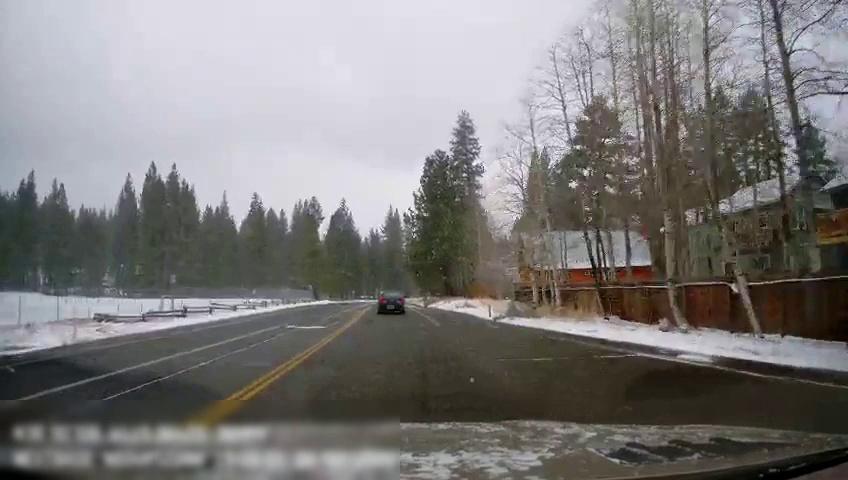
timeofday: Day
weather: Snowy
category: Drivable Space
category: Vehicles | Car
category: Lanes | Opposite Lane
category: Lanes | Opposite Lane
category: Lanes | Current Lane
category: Lanes | Opposite Lane
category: Lanes | Opposite Lane
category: Lanes | Current Lane